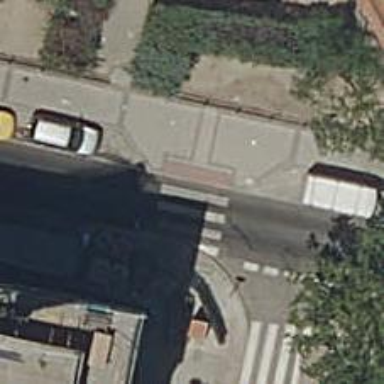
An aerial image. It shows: Zebra crossing on the road.